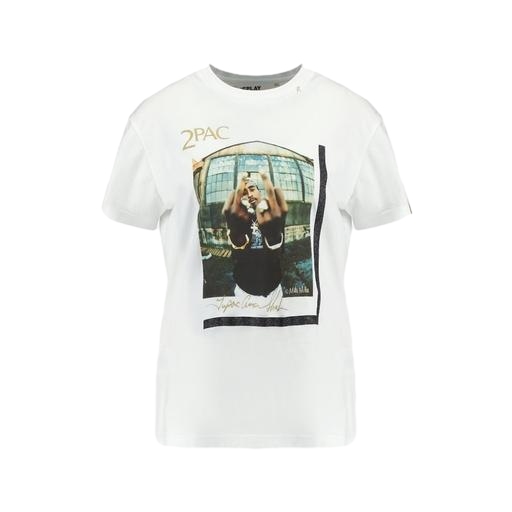
graphic tee, multicolor janet jackson graphic tee, graphic jersey tee, white background